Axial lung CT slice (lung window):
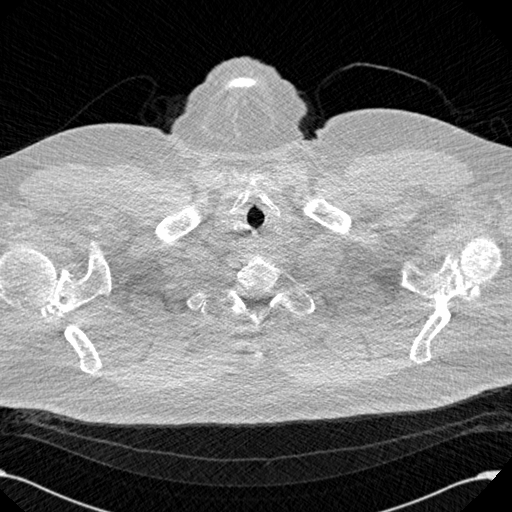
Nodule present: no